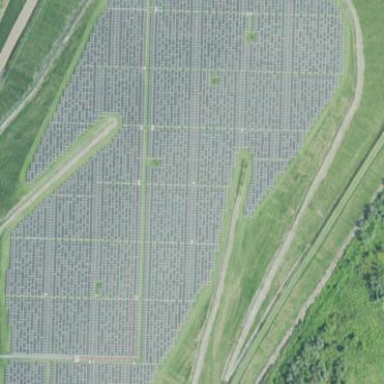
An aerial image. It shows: Solar power plant with photovoltaic technology generating electricity.